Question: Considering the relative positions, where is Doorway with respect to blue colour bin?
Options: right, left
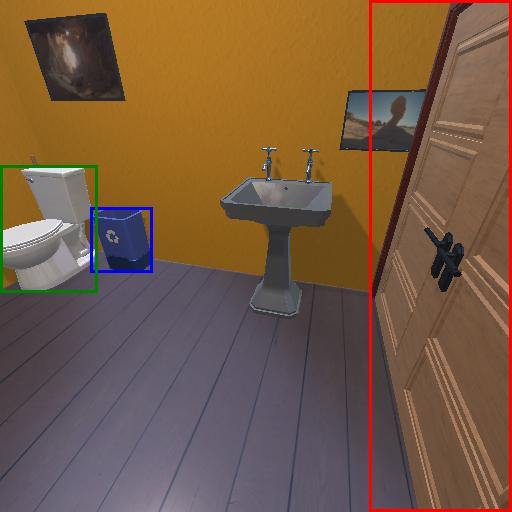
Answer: right